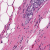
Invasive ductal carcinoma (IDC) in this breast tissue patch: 0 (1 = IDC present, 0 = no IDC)